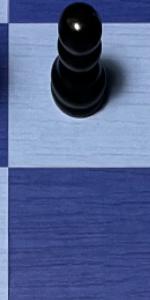
Label: Empty